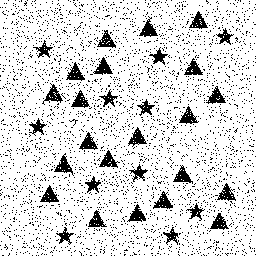
Squares: 0
Triangles: 21
Stars: 11
Total shapes: 32